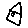
Label: house